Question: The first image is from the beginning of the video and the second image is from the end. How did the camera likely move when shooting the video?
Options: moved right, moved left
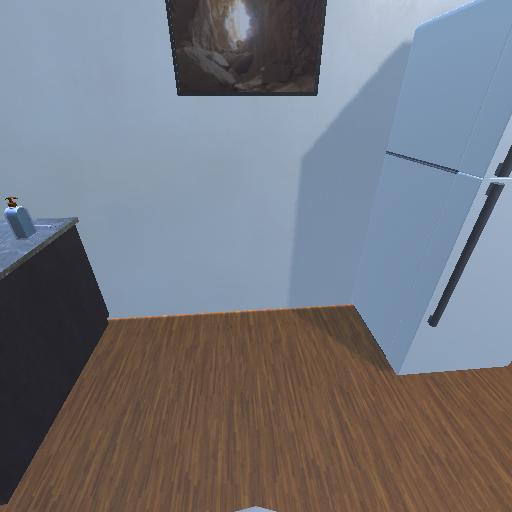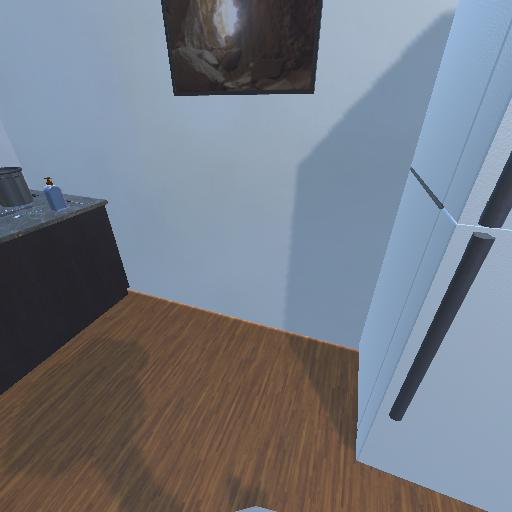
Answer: moved right